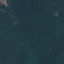
Land use / land cover class: Forest